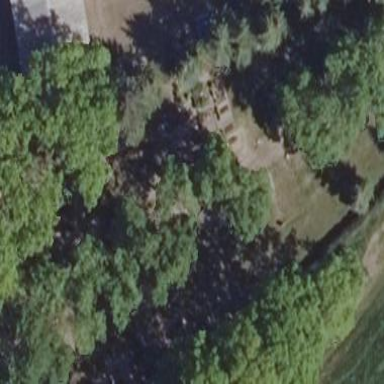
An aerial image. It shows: Cemetery.